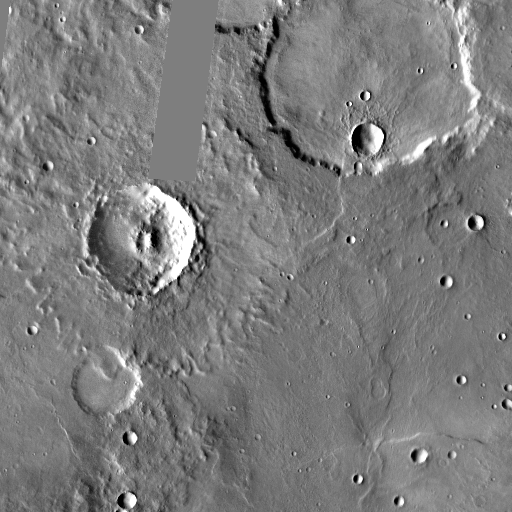
Crater classes present: Background, Other, Layered, Buried, Secondary